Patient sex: M
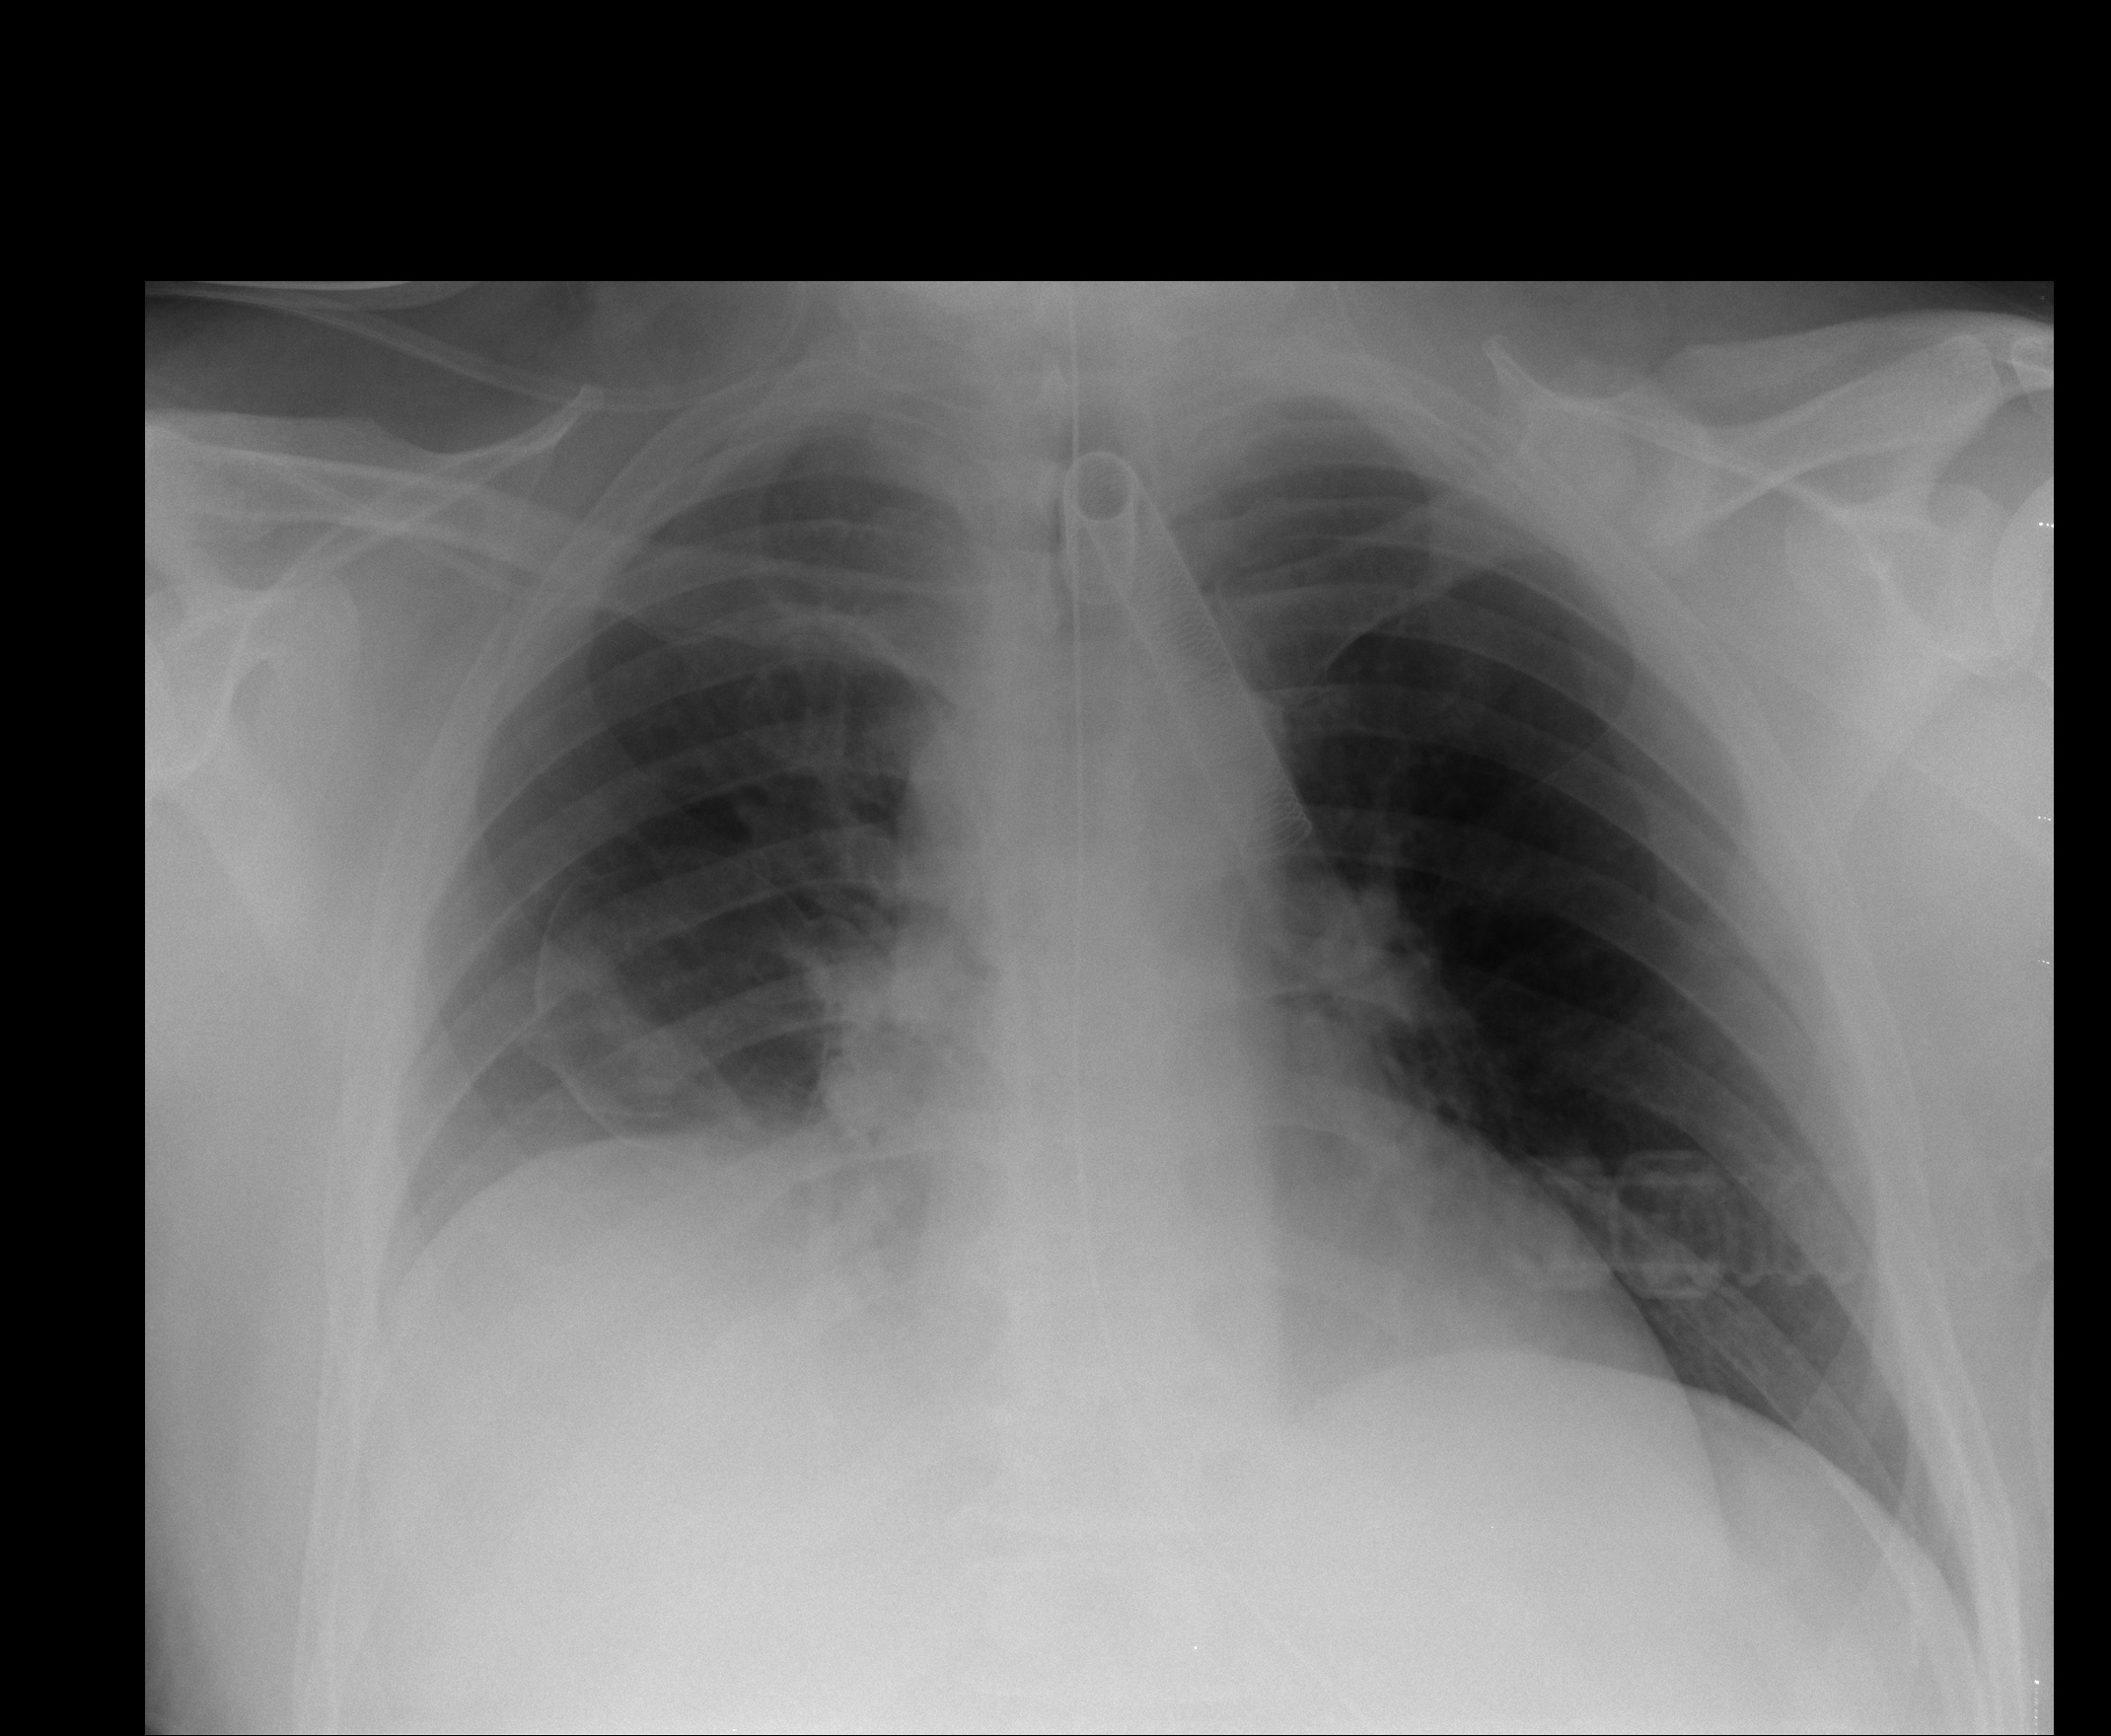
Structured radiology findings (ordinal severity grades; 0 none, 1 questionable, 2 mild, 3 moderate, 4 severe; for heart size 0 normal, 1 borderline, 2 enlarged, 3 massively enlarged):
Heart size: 0
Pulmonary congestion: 0
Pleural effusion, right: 0
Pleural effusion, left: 0
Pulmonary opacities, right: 0
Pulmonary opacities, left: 0
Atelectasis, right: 2
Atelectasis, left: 2